A scalogram of one vibration snapshot from a rotating bearing is shown, computed with a continuous wavelet transform. Diagnose the bearing from this image, choosing from: normal, inner_race, outer_race, ball.
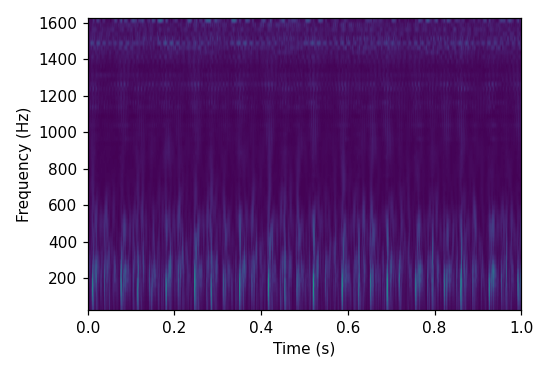
Answer: outer_race